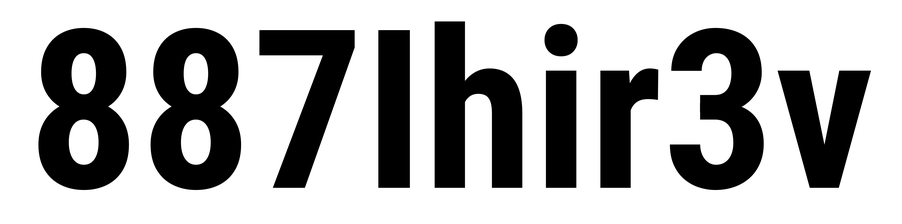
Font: Roboto_Condensed_Bold